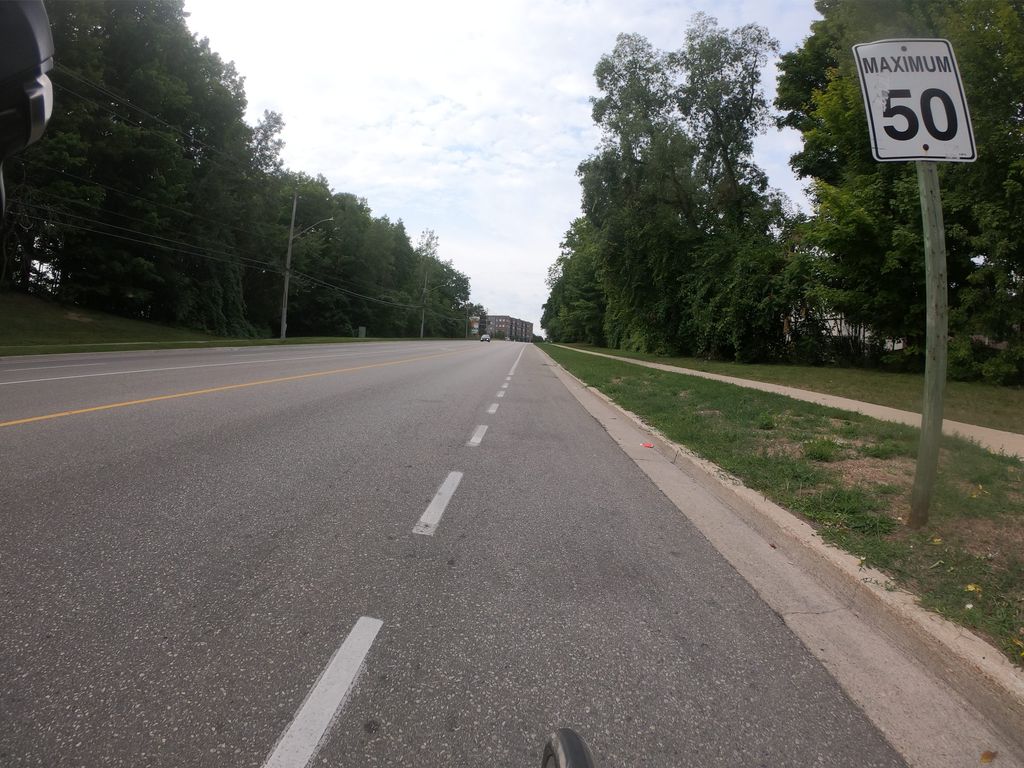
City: kitchener-waterloo